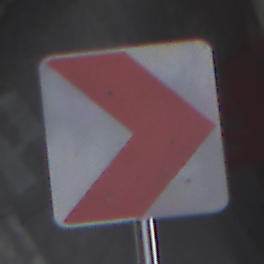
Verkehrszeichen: RichtungstafelnInKurvenKleinLinks
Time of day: Midday
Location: Roofed (Special)
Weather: Overcast
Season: NotSpecified
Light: Natural